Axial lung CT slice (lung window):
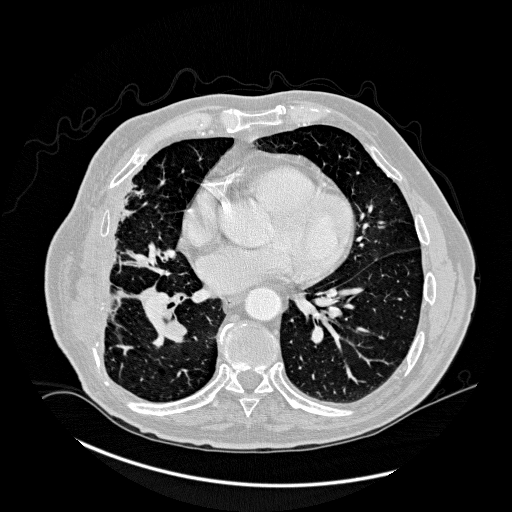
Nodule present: no